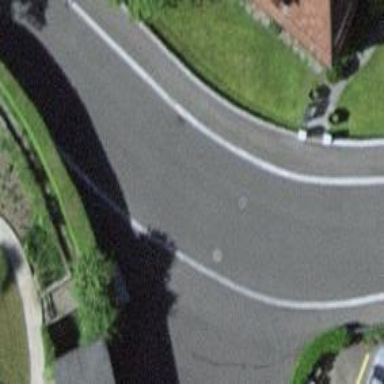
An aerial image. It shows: Kerb barrier.